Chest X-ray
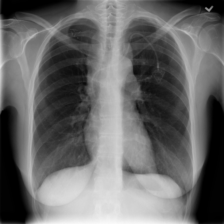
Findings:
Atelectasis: negative
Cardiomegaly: negative
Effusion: negative
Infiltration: negative
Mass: negative
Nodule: negative
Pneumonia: negative
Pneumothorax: negative
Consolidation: negative
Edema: negative
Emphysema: negative
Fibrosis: negative
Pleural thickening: negative
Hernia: negative